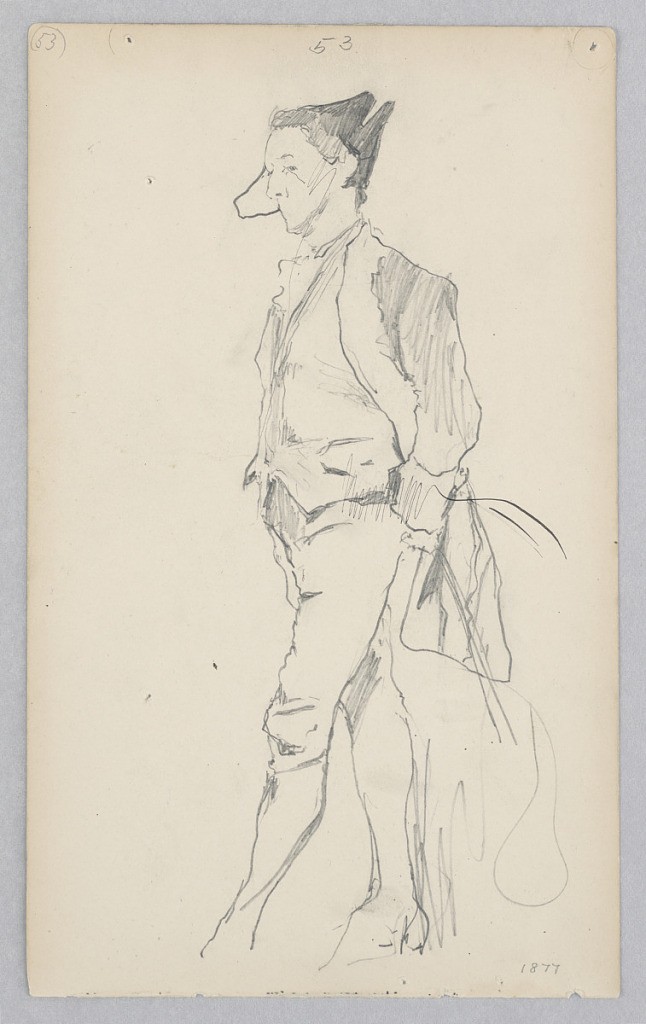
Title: Man
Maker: Robert Frederick Blum, American, 1857–1903
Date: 1877
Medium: Graphite on wove paper
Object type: Drawing
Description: Profile sketch of a male figure standing wearing a tailcoat, vest, trousers, and hat.